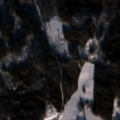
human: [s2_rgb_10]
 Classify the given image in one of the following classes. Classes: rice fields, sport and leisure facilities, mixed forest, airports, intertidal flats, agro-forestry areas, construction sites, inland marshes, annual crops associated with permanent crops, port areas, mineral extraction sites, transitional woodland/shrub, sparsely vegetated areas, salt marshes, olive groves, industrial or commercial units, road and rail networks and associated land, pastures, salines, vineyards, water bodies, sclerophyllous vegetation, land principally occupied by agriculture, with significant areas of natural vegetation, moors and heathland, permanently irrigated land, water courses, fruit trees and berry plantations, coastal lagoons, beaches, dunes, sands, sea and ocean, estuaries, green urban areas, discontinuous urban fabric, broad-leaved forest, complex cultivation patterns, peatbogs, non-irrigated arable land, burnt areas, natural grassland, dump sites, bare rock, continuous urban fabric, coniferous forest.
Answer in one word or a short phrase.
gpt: land principally occupied by agriculture, with significant areas of natural vegetation, coniferous forest, mixed forest, water bodies